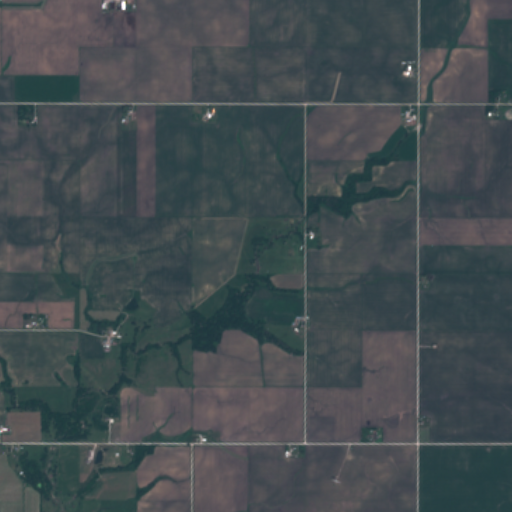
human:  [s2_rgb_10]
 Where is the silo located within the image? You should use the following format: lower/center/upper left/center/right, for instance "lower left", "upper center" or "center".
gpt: The silo is located in the center of the image.
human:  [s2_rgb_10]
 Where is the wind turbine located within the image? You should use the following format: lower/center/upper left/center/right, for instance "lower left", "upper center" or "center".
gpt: The wind turbine is located in the lower center of the image.
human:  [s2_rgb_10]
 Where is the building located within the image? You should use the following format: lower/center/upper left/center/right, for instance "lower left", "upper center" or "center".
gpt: The building is located in the lower center of the image.
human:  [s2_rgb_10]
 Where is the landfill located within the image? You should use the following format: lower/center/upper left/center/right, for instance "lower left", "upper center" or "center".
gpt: There is no landfill in the image.